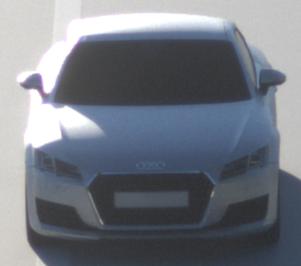
Make: Audi
Model: TT Coupé 1.8 TFSI
Detailed model: TT (8S) Coupé
Model produced from: 2015/08
Model produced until: 2018/06
Doors: 3
Color: white
Road condition: dry road
Daytime: morning or afternoon
Contrast: high contrast